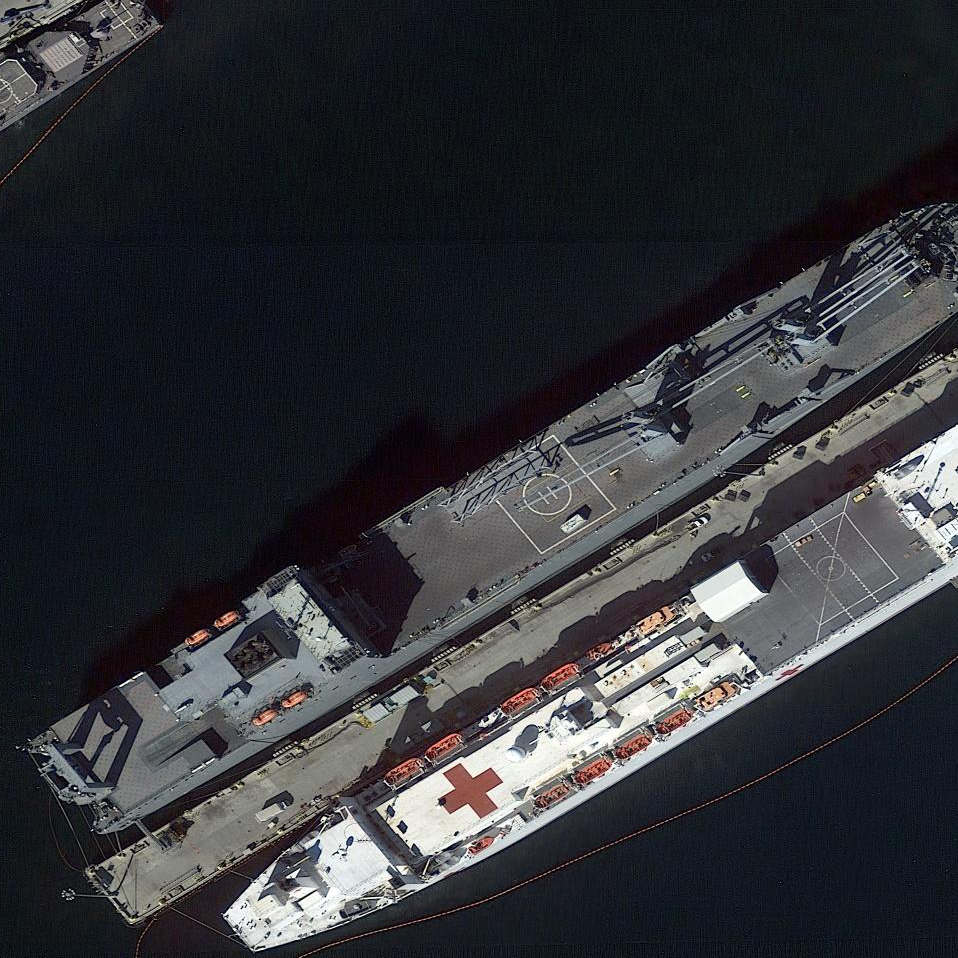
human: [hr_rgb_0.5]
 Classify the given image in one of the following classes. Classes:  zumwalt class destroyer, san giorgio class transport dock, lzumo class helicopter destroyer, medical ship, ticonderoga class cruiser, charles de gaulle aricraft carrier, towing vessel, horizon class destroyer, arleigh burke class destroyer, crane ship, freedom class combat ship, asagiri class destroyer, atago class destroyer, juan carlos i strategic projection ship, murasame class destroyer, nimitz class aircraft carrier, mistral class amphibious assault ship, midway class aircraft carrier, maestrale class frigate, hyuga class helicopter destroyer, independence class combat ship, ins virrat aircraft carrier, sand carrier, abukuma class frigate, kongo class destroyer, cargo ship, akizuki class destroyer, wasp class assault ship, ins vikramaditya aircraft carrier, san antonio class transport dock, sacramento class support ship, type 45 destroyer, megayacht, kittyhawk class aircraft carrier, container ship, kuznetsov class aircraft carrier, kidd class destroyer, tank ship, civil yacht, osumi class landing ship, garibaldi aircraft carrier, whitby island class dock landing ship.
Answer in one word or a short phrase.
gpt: Medical ship